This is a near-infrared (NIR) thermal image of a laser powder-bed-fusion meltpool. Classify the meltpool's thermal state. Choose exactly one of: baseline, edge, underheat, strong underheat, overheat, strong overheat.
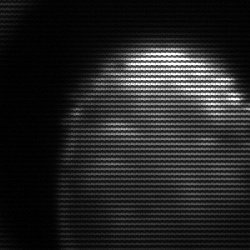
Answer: edge